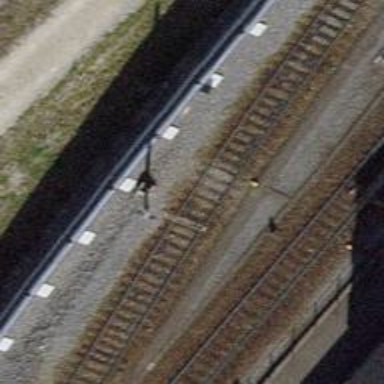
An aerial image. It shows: Railway yard with electrified contact lines.